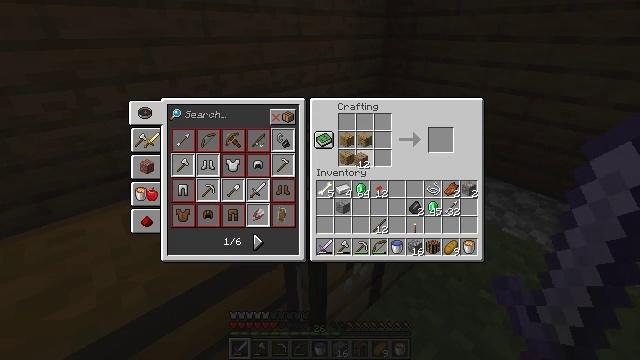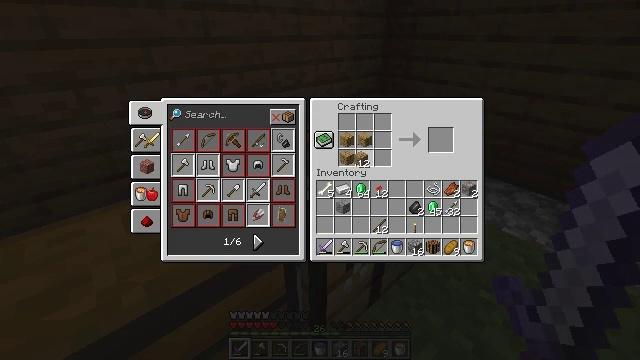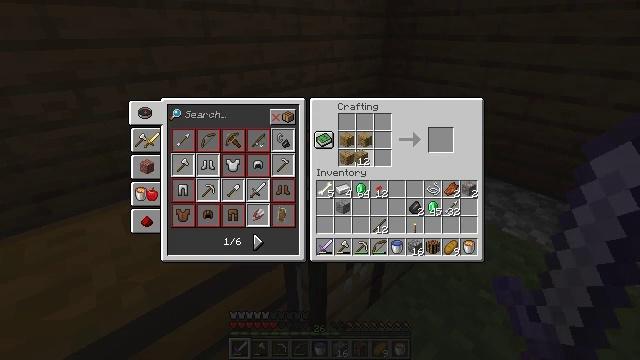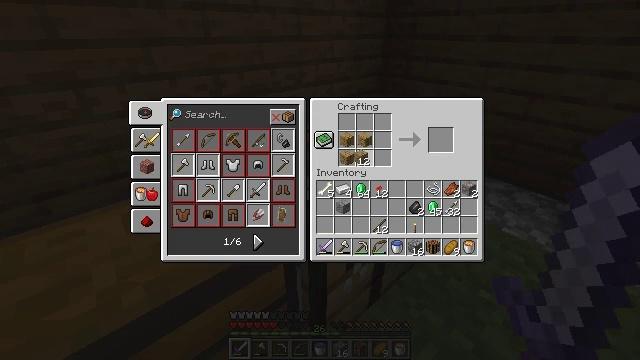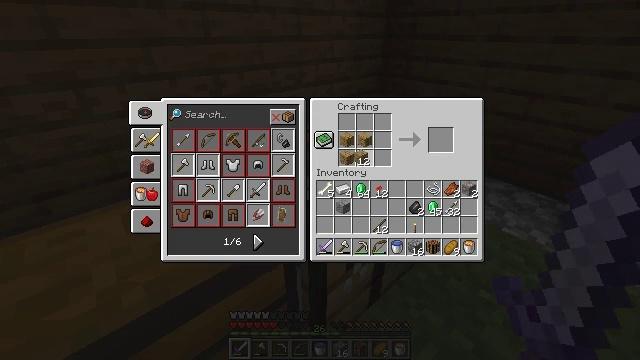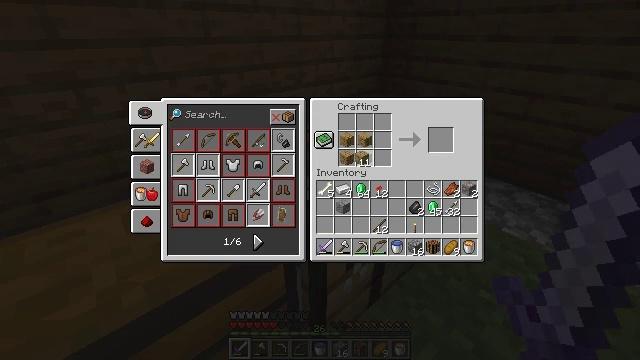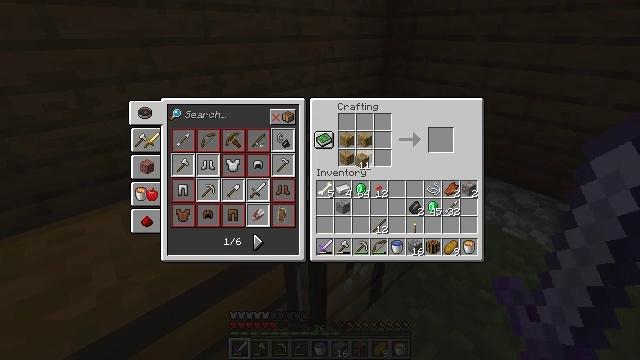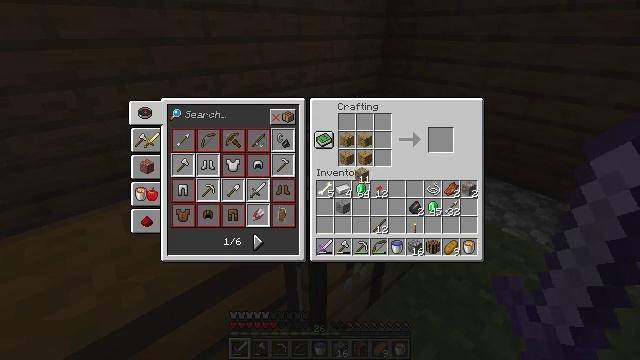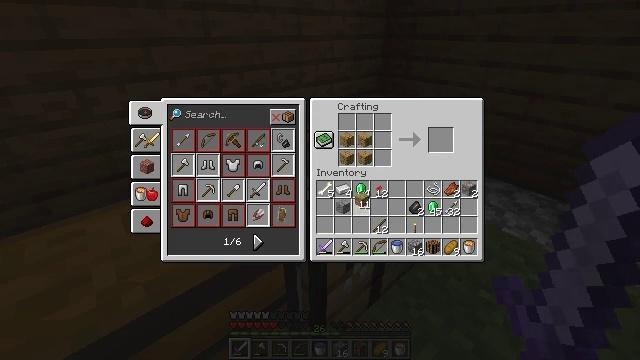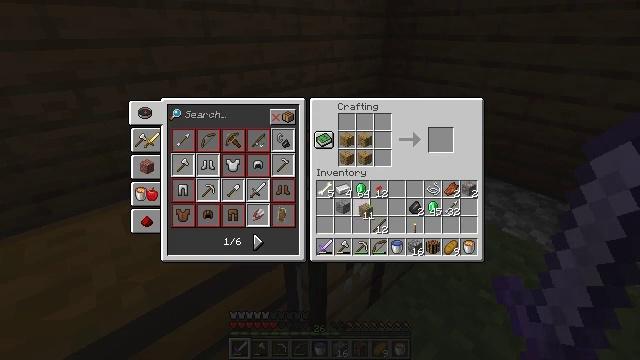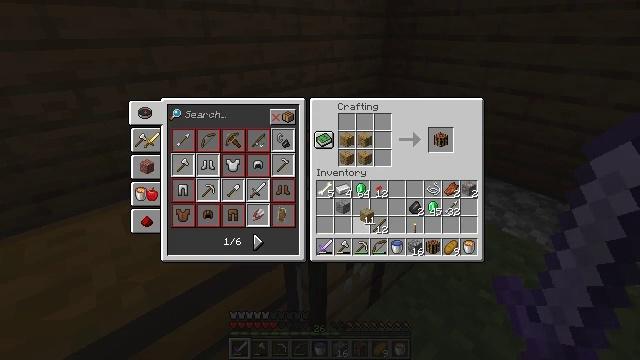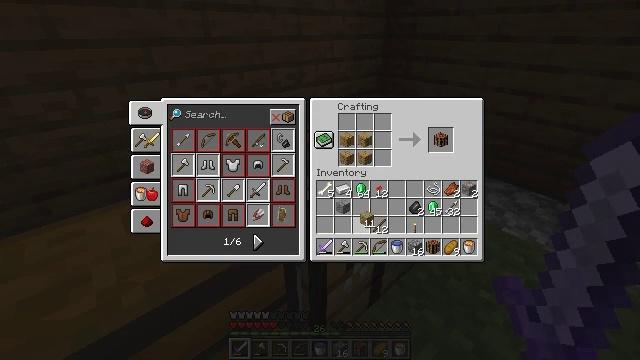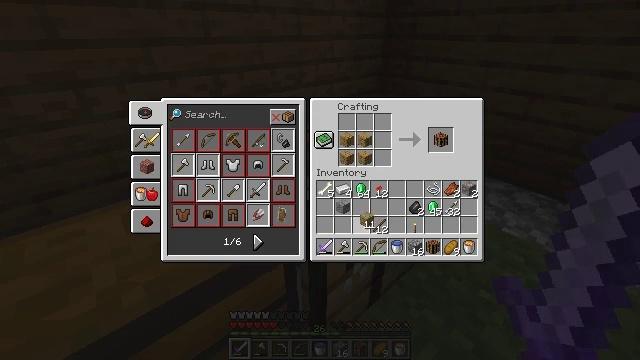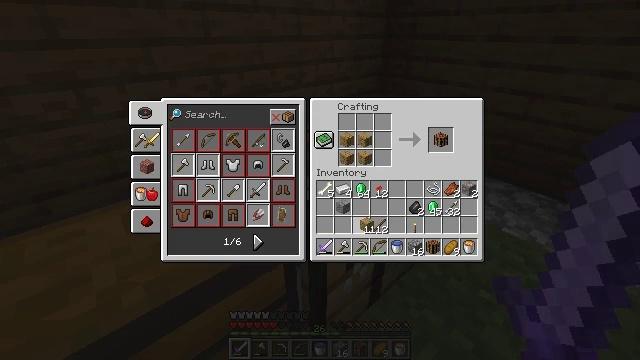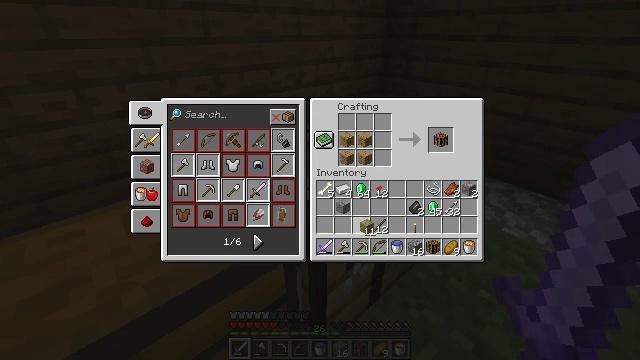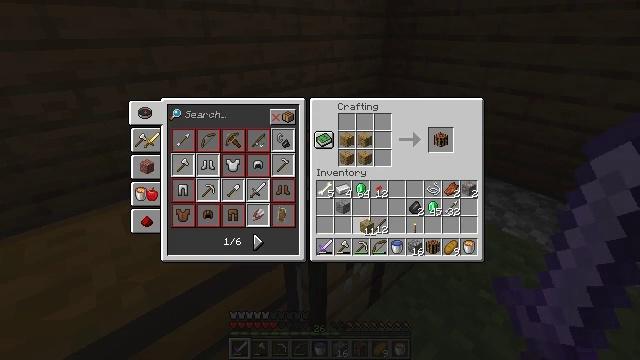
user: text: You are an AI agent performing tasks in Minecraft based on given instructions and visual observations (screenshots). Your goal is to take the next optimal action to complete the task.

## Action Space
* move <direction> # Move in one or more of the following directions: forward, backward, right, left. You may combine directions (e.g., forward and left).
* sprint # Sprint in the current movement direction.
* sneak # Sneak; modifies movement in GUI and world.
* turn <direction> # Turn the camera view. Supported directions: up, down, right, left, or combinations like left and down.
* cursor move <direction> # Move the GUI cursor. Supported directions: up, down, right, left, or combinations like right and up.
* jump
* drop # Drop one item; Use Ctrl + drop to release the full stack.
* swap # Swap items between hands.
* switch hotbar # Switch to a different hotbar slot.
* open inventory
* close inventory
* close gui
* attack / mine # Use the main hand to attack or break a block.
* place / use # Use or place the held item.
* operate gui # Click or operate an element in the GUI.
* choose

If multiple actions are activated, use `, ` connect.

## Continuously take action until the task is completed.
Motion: motion action
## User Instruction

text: Make a smithing table using the crafting interface.
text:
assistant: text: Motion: no_op
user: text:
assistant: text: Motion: no_op
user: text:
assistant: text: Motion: choose
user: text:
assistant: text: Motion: choose
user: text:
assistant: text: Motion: no_op
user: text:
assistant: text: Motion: no_op
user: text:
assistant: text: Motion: cursor move down
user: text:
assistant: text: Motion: cursor move down
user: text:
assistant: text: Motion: cursor move down
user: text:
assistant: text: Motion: no_op
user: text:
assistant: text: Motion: no_op
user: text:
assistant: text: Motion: no_op
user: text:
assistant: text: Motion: operate gui
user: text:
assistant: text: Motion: operate gui
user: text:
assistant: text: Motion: operate gui
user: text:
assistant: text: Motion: no_op
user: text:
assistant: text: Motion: no_op
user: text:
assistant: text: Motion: cursor move left and up
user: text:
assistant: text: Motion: no_op
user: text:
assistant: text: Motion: no_op
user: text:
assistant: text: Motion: no_op
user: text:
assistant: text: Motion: cursor move up
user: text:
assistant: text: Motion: no_op
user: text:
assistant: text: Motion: operate gui
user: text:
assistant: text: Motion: operate gui
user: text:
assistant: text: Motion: operate gui
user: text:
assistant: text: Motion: cursor move up
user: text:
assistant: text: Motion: cursor move up
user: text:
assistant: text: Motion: no_op
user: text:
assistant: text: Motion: no_op